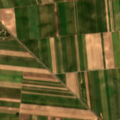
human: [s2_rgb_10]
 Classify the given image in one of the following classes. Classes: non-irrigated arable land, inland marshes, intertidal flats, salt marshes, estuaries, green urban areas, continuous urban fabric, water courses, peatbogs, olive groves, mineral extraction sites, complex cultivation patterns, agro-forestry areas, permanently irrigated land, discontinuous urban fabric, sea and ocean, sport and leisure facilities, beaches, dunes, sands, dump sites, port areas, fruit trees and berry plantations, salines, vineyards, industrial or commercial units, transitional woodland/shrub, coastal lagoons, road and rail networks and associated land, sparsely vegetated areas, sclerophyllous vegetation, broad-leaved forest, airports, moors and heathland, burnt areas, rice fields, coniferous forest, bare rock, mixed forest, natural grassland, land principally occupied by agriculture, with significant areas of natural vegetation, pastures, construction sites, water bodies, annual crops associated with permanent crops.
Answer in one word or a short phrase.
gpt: non-irrigated arable land